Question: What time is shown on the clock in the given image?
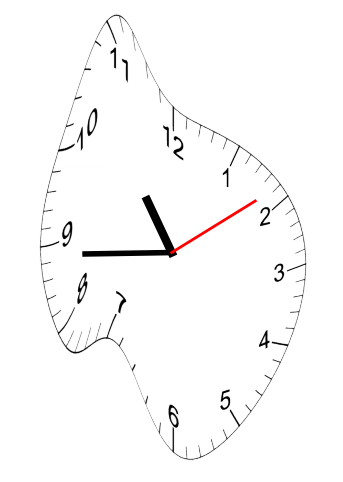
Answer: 10:44:09